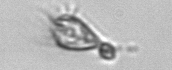
Label: Paratontonia_gracillima